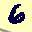
Label: 6